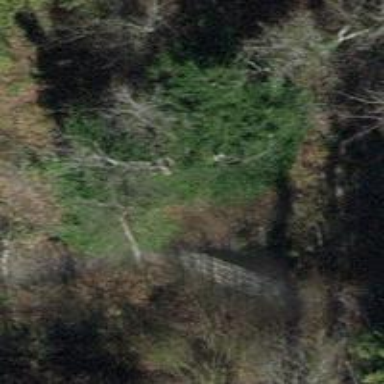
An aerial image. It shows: Concrete bridge over path.